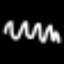
Label: squiggle